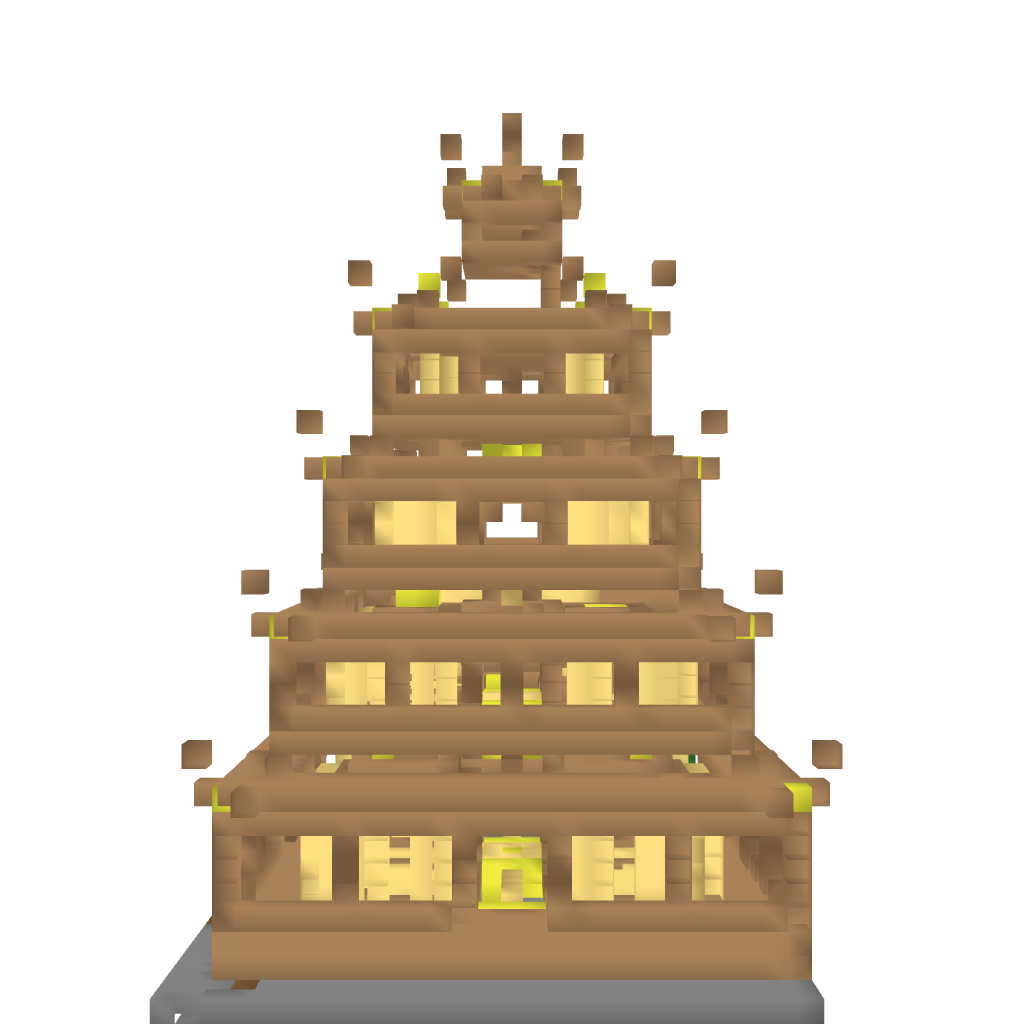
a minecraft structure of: Pagoda bad low quality